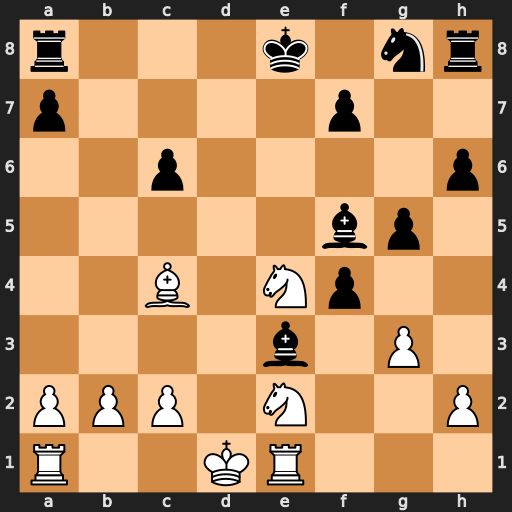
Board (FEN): r3k1nr/p4p2/2p4p/5bp1/2B1Np2/4b1P1/PPP1N2P/R2KR3
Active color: w
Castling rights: kq
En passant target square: -
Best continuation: Nd6+ Kf8 Nxf5 Rd8+ Bd3